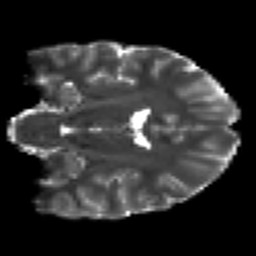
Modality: T2w
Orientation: coronal
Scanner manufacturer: siemens
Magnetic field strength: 3 T
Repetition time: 7.8 s
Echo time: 0.09 s